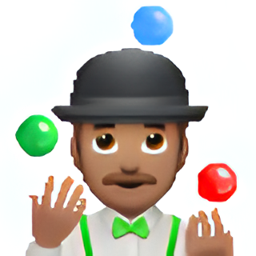
Name: man juggling type 4
Emoji: 🤹🏽‍♂️
Group: People & Body
Sub-group: person-sport